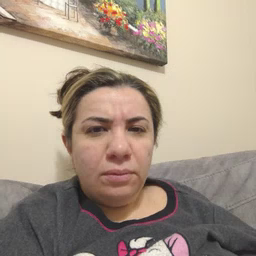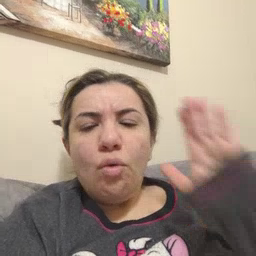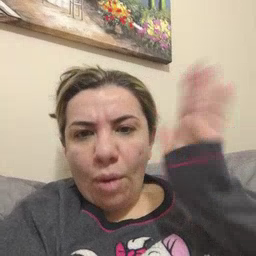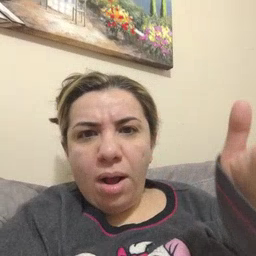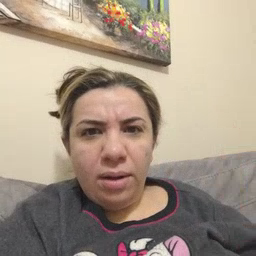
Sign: will